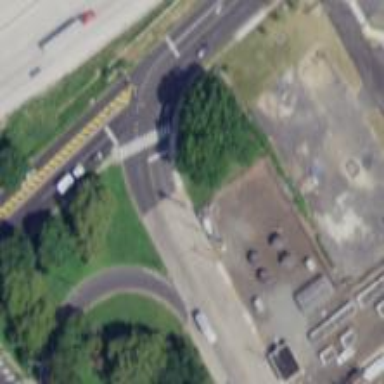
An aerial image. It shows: Unmarked crossing on the road.